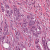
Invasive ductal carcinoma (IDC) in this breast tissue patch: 1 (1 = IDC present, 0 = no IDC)